Question: This is on OS X Yosemite. It appears when I try launching Xcode.

There are no updates shown in the App Store and there are no active downloading updates shown, either. Not exactly the pinnacle of Apple's great user experiences.
I hope I don't have to do a clean install...
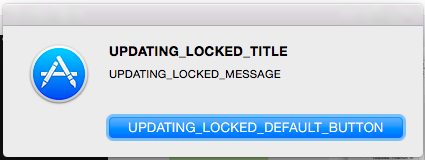
Answer: Looking at the screenshot it seems a weird error. I don't think there will be a easy solution for this error. You have to go through the hard way.
1. Update/Install xcode again. If it didn't then
2. Update iTunes and launch/download Xcode again. If it didn't then
3. Update your Mac OS and try the above
P.S: I usually download xcode from here rather than from Appstore( requires Apple ID to login) <URL>